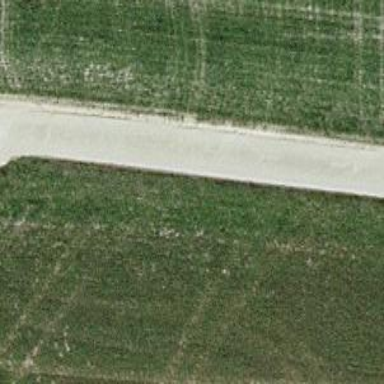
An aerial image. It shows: Track with grade1 tracktype.